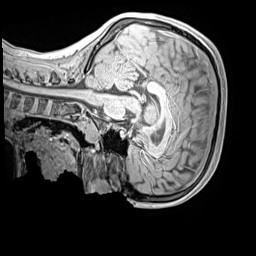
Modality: MP2RAGE
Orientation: sagittal
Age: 12
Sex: female
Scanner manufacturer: siemens
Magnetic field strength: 3 T
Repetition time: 4 s
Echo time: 0.00299 s